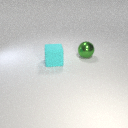
large green metal sphere behind large cyan rubber cube